Field crop: tomato
Growth stage: 1
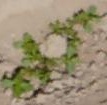
Species: portulaca